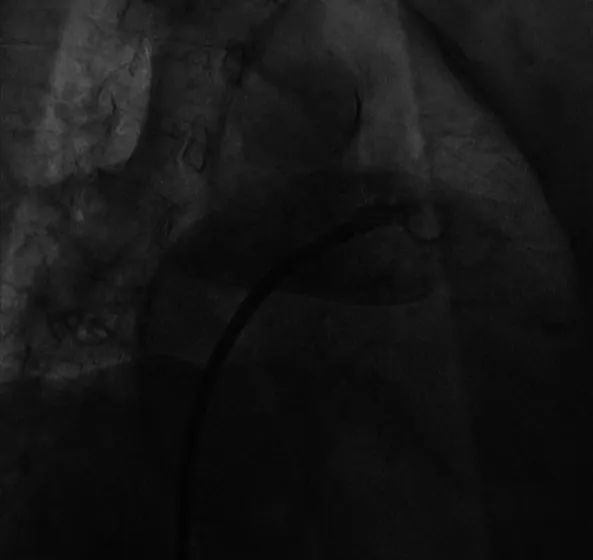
Angiography shows brisk contrast extravasation into the pulmonary artery space.
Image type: radiology (x_ray)